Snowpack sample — Buffalo Mountain, Silverthorne, Colorado, USA (1/25/25, 10:11 AM MST)
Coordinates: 39.6222, -106.1139
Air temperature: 22 °F
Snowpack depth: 110 cm
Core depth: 30 cm
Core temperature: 42.8 °F
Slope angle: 12°, slope face: 102°
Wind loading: high
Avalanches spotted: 0
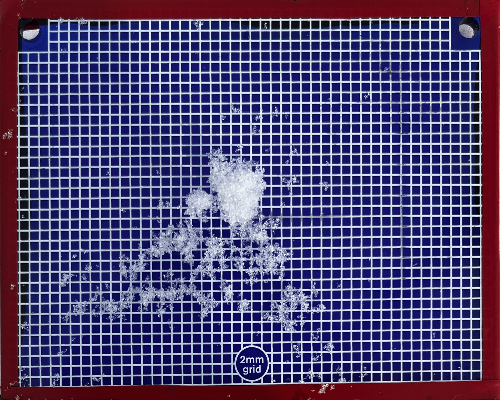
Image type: profile
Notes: No avalanches nearby, collected on the outskirts of a fire break 15 meters from the treeline, on way to Buffalo and Red Mountain